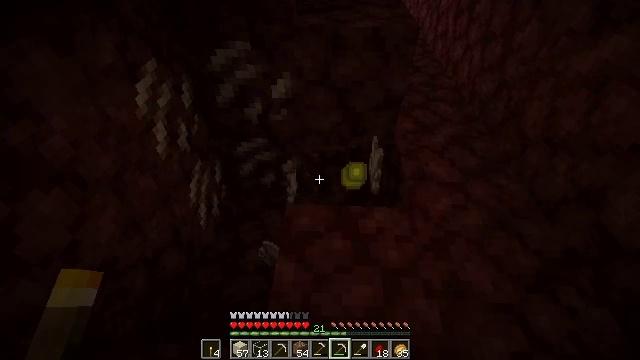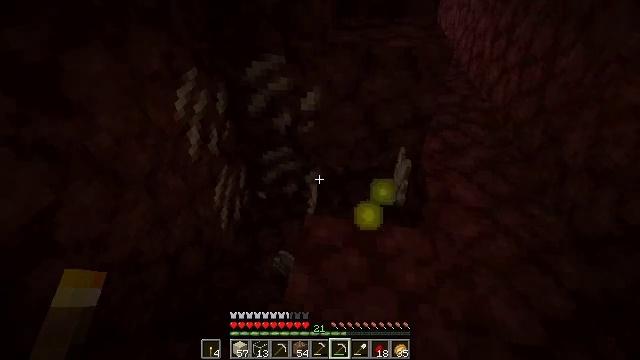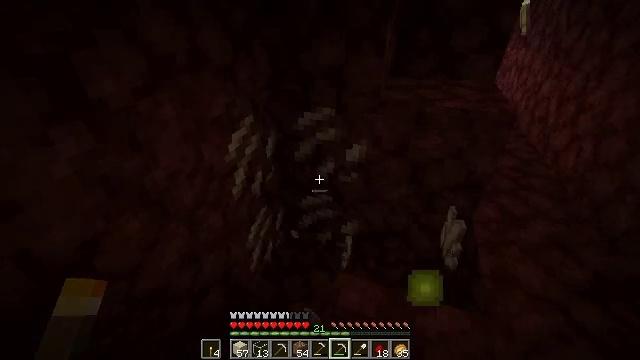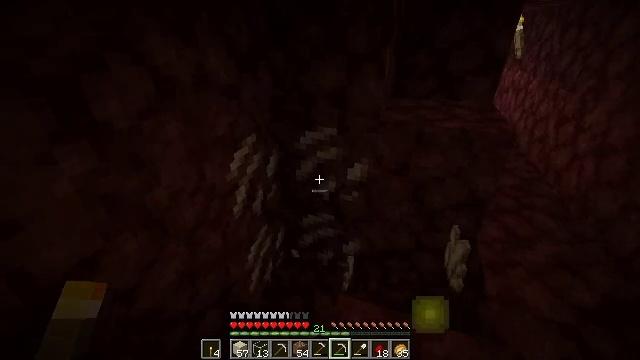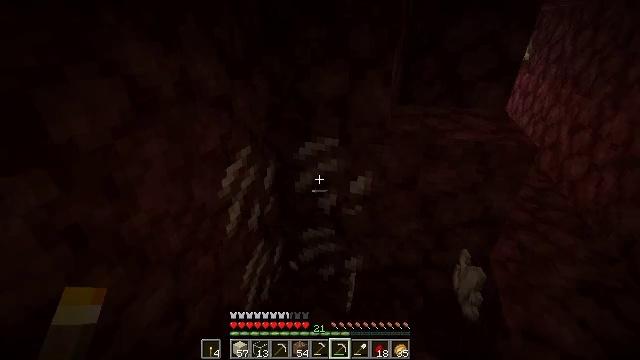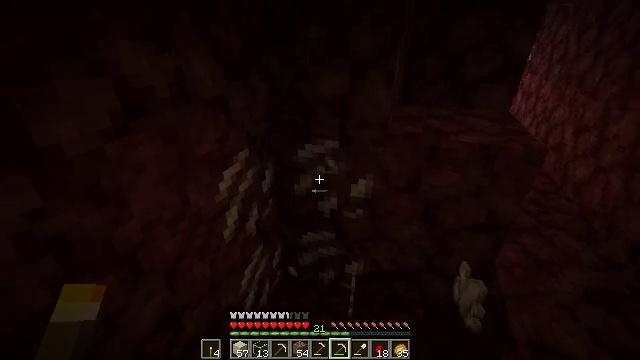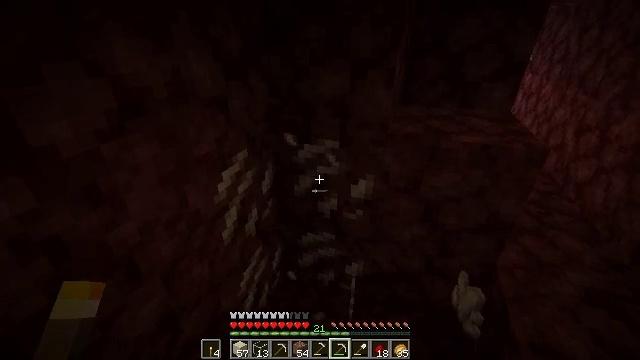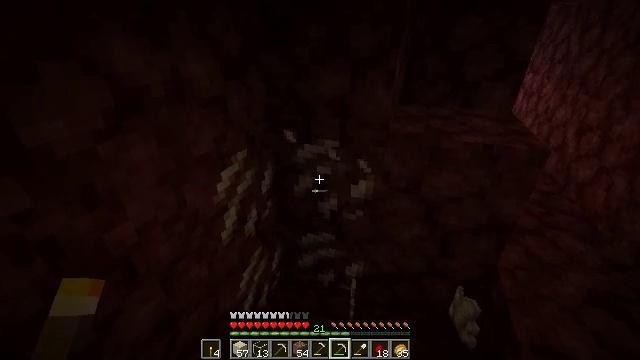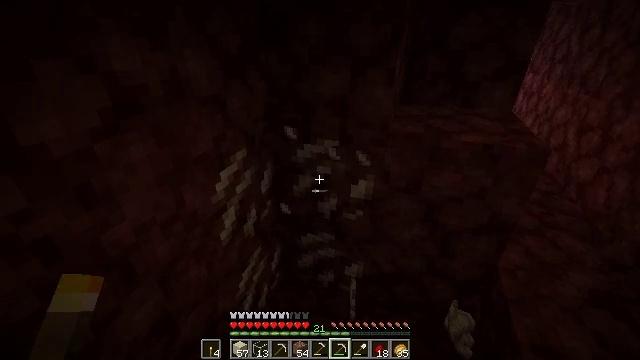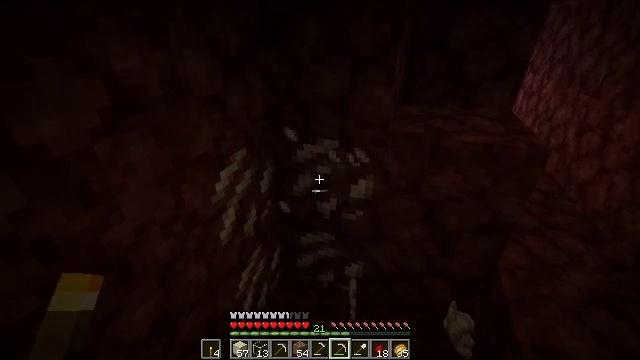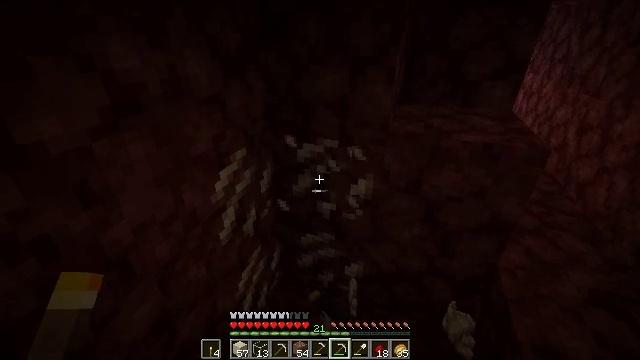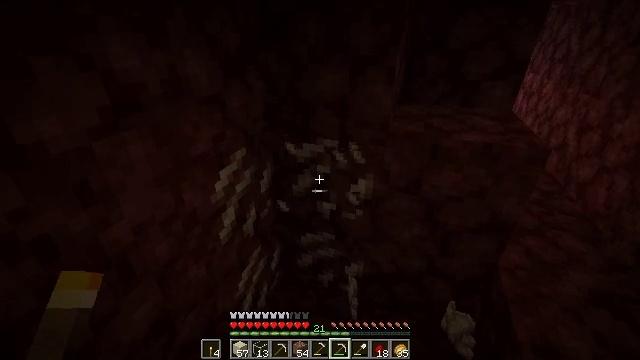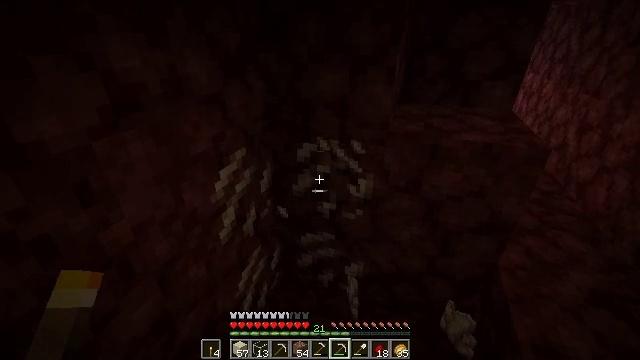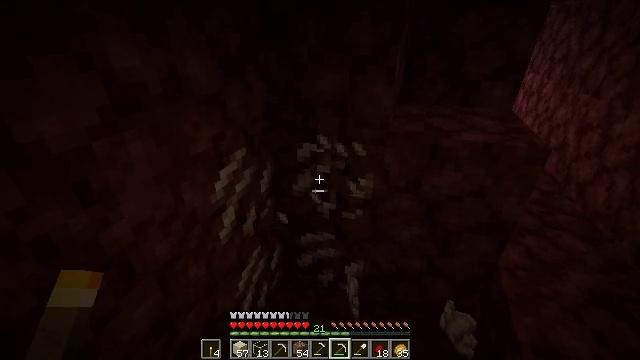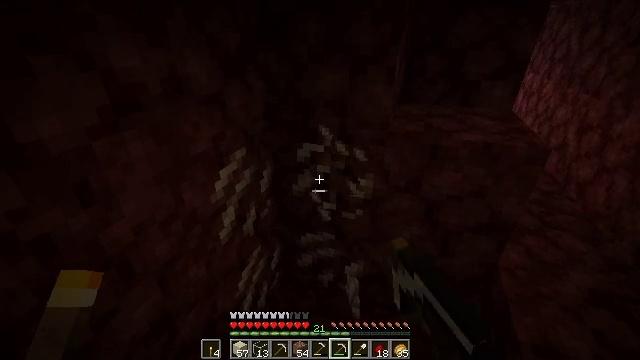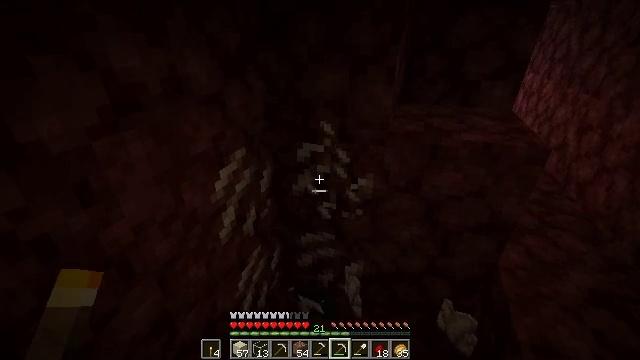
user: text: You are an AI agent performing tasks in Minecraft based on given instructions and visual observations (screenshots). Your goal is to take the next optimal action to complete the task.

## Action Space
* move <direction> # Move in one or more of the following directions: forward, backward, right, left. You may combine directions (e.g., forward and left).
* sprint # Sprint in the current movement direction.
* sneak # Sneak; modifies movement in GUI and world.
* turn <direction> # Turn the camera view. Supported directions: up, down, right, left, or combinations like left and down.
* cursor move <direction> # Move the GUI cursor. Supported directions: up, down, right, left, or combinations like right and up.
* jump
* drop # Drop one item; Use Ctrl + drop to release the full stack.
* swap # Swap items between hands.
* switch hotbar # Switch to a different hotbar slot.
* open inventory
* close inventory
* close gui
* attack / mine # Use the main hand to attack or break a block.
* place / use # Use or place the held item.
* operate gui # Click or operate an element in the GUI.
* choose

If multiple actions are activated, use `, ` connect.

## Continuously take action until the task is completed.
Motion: motion action
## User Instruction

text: Collect nether quartz from the ore block.
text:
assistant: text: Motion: turn left and up, attack / mine
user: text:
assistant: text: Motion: move forward, turn left and up
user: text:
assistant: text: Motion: move forward, turn up
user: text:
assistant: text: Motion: no_op
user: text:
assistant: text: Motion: attack / mine
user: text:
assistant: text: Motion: attack / mine
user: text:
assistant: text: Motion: attack / mine
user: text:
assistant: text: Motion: attack / mine
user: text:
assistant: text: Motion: attack / mine
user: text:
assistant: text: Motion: attack / mine
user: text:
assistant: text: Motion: attack / mine
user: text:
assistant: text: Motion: attack / mine
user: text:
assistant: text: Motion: attack / mine
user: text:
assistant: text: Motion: attack / mine
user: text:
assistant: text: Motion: attack / mine
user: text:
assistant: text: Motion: attack / mine
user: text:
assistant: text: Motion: attack / mine
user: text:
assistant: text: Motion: attack / mine
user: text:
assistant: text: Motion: attack / mine
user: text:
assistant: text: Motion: attack / mine
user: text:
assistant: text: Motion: attack / mine
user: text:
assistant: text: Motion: attack / mine
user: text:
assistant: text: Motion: attack / mine
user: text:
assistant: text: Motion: attack / mine
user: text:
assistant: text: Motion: turn down, attack / mine
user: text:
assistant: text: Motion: attack / mine
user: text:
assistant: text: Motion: turn down, attack / mine
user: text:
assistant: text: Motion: turn down, attack / mine
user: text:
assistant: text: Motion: attack / mine
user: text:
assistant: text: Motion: attack / mine